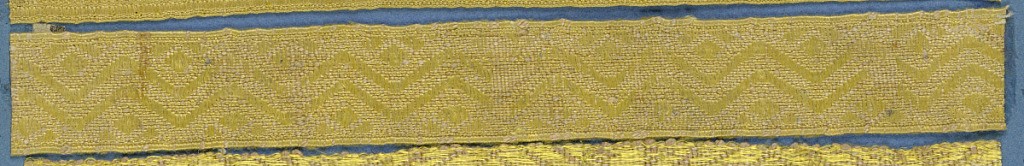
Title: Trimming
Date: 19th century
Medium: silk Technique: woven
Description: Yellow trimming fragment in a design of zigzag lines.